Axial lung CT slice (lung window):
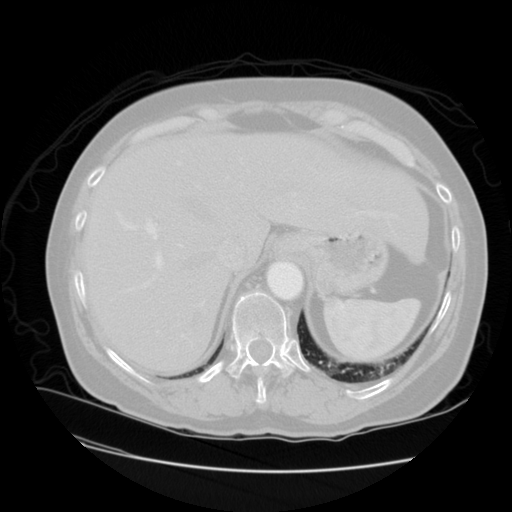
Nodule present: no